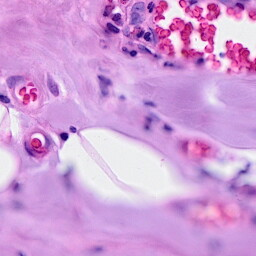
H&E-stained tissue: Breast